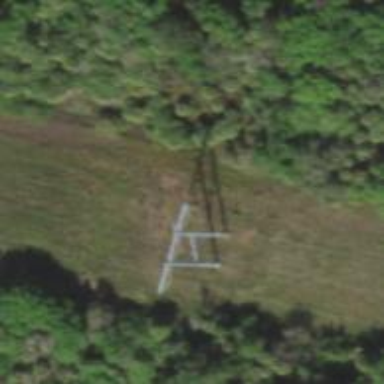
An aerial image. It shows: H-frame power tower with distinctive design.